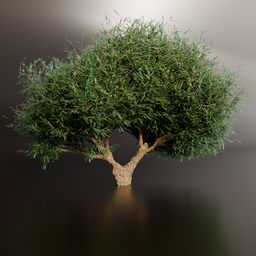
Label: nature